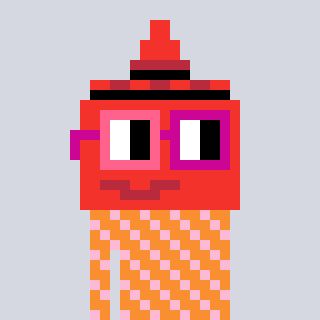
a pixel art character with square pink and red glasses, a ketchup-shaped head and a orange-colored body on a cool background